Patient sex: M
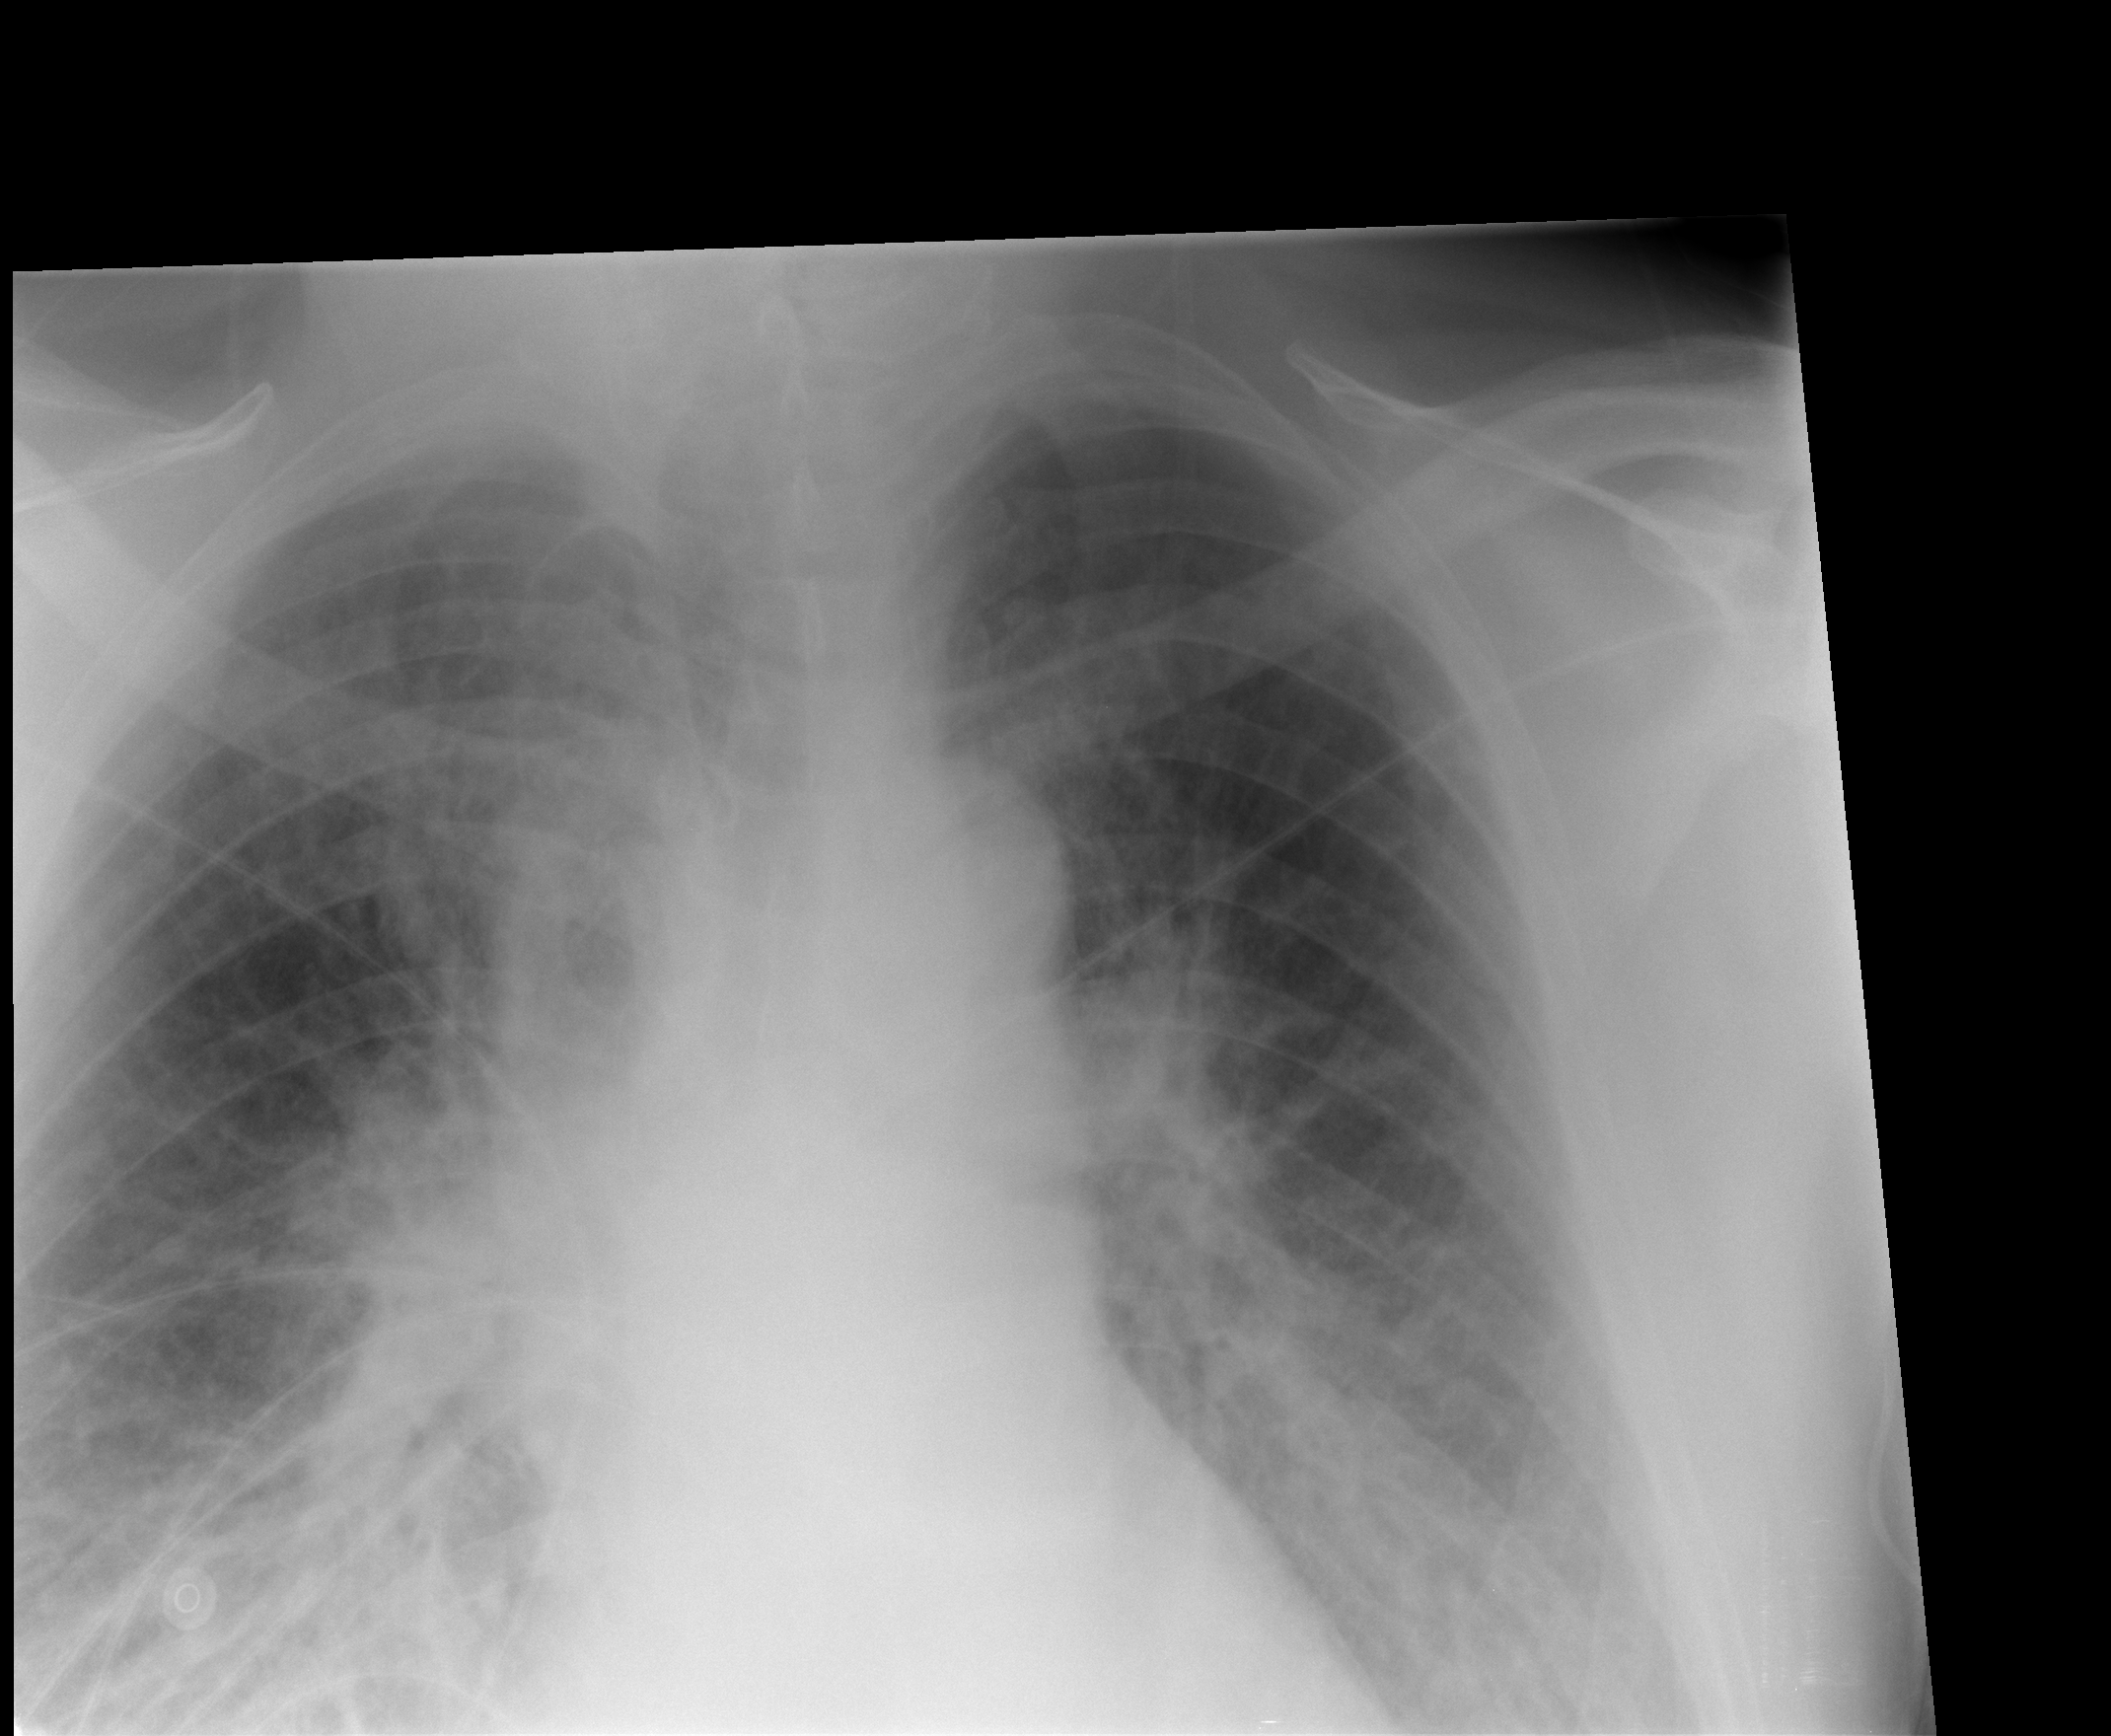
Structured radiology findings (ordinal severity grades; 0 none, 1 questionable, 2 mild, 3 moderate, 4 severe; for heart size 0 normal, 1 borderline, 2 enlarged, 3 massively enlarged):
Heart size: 2
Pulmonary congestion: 3
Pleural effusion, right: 0
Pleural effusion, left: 0
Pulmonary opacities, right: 0
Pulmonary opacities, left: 0
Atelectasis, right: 0
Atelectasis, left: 0